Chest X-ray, AP view. Patient: 38 years old, sex F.
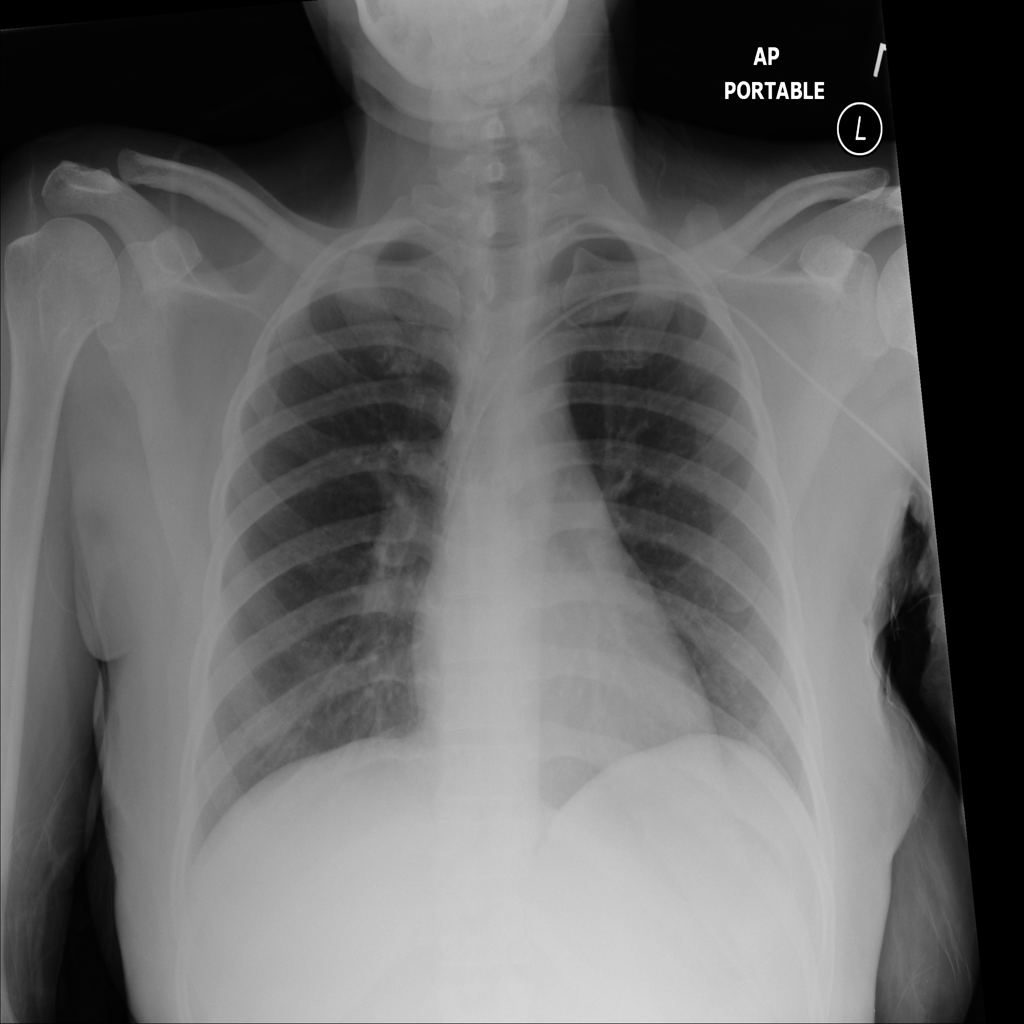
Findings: No Finding